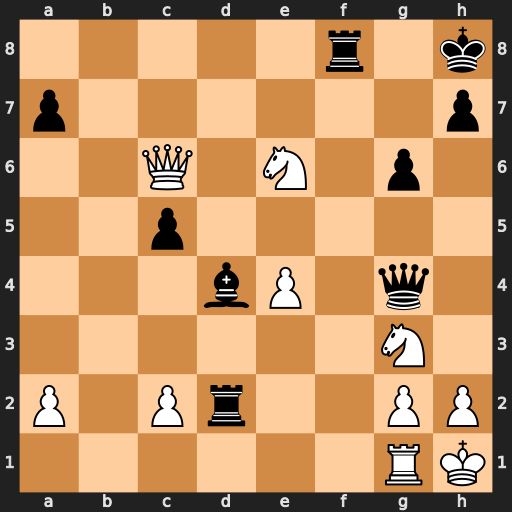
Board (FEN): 5r1k/p6p/2Q1N1p1/2p5/3bP1q1/6N1/P1Pr2PP/6RK
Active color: w
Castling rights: -
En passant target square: -
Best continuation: Nxf8 Rd1 Nf1